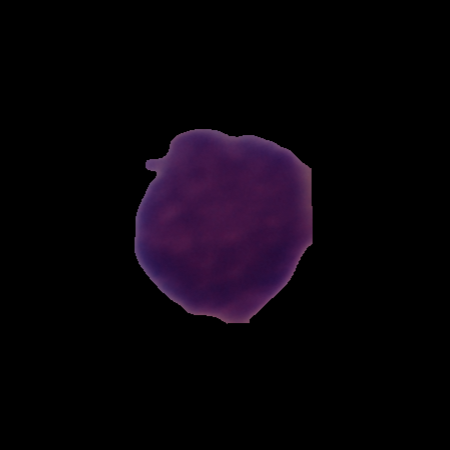
Label: healthy